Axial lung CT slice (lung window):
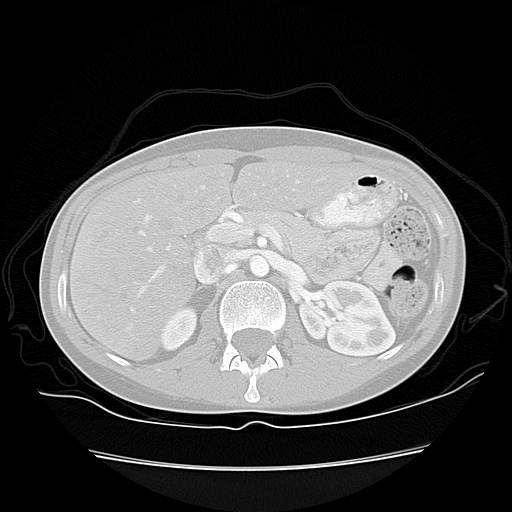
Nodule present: no